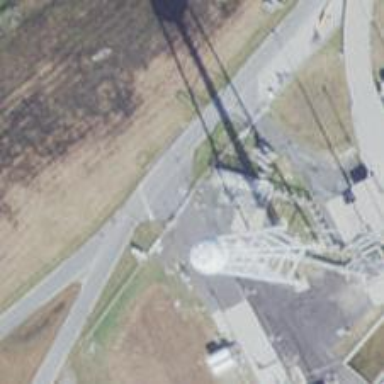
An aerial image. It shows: Mast structure.